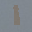
Label: 1